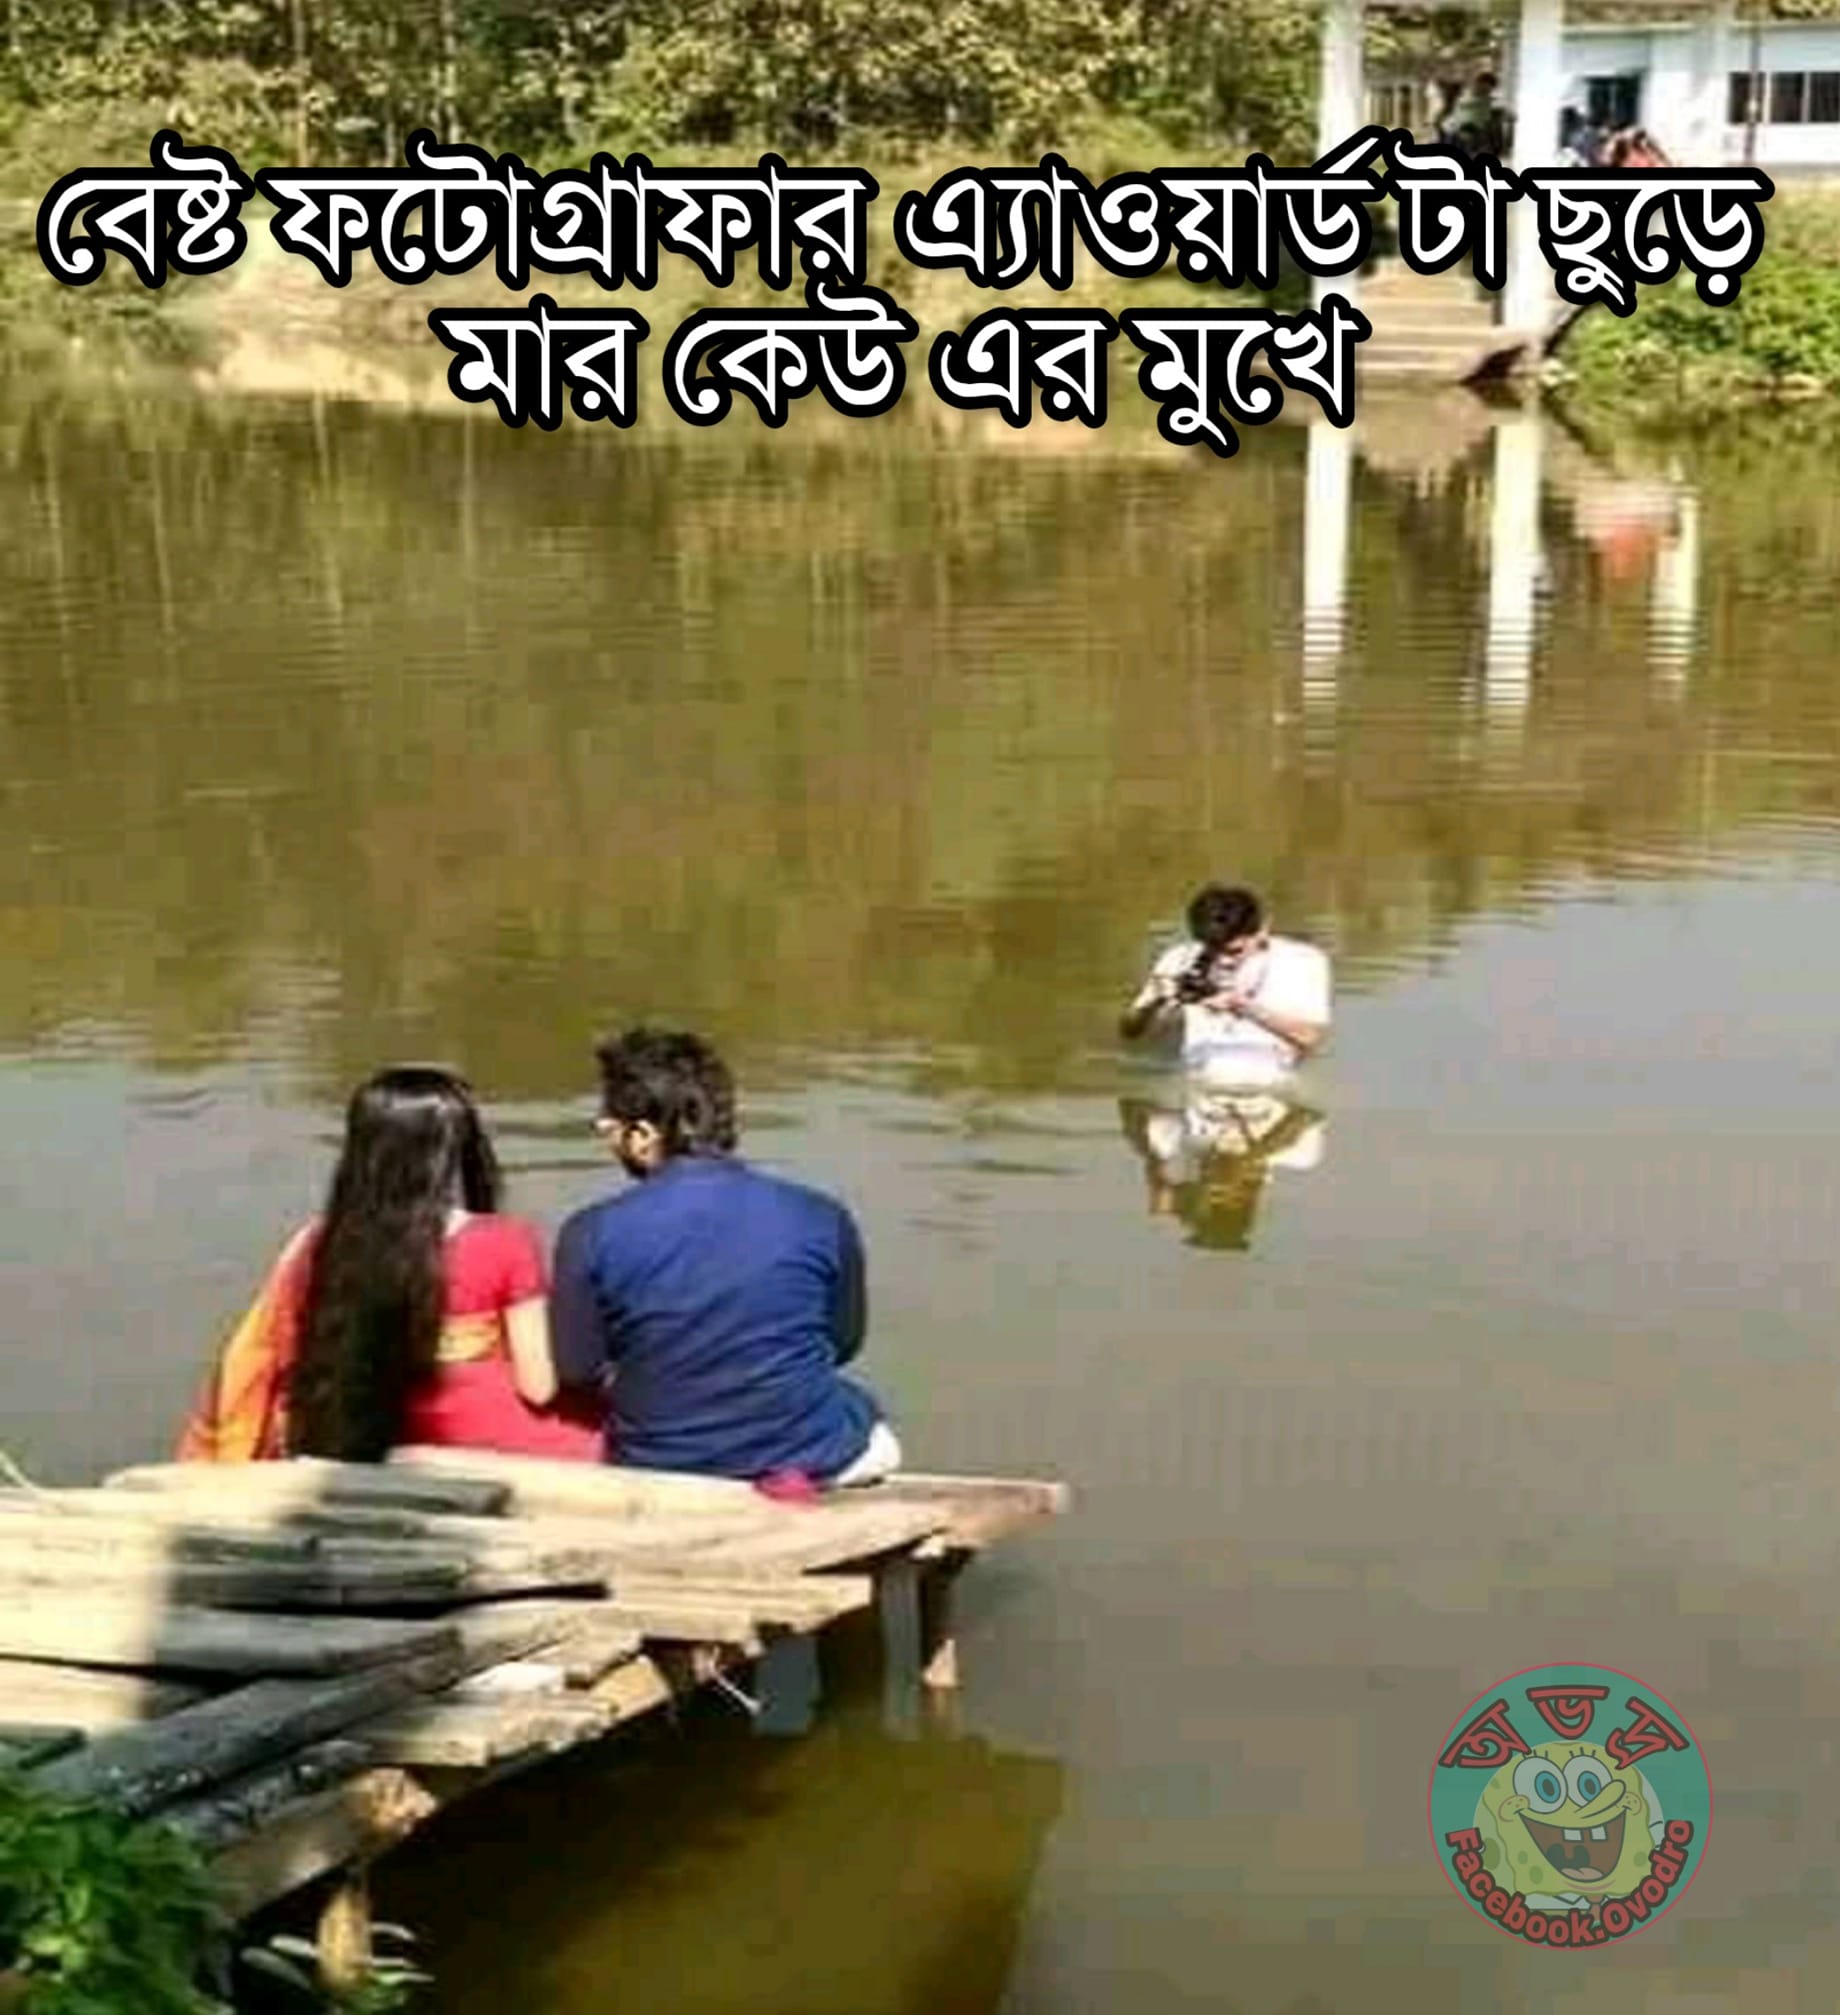
Text: বেষ্ট ফটোগ্রাফার এ্যাওয়ার্ড টা ছুড়ে মার কেউ এর মুখে
Label: Non Hate